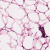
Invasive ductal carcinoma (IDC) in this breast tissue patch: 0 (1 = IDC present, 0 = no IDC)